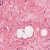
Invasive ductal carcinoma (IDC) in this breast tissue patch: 0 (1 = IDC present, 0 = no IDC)